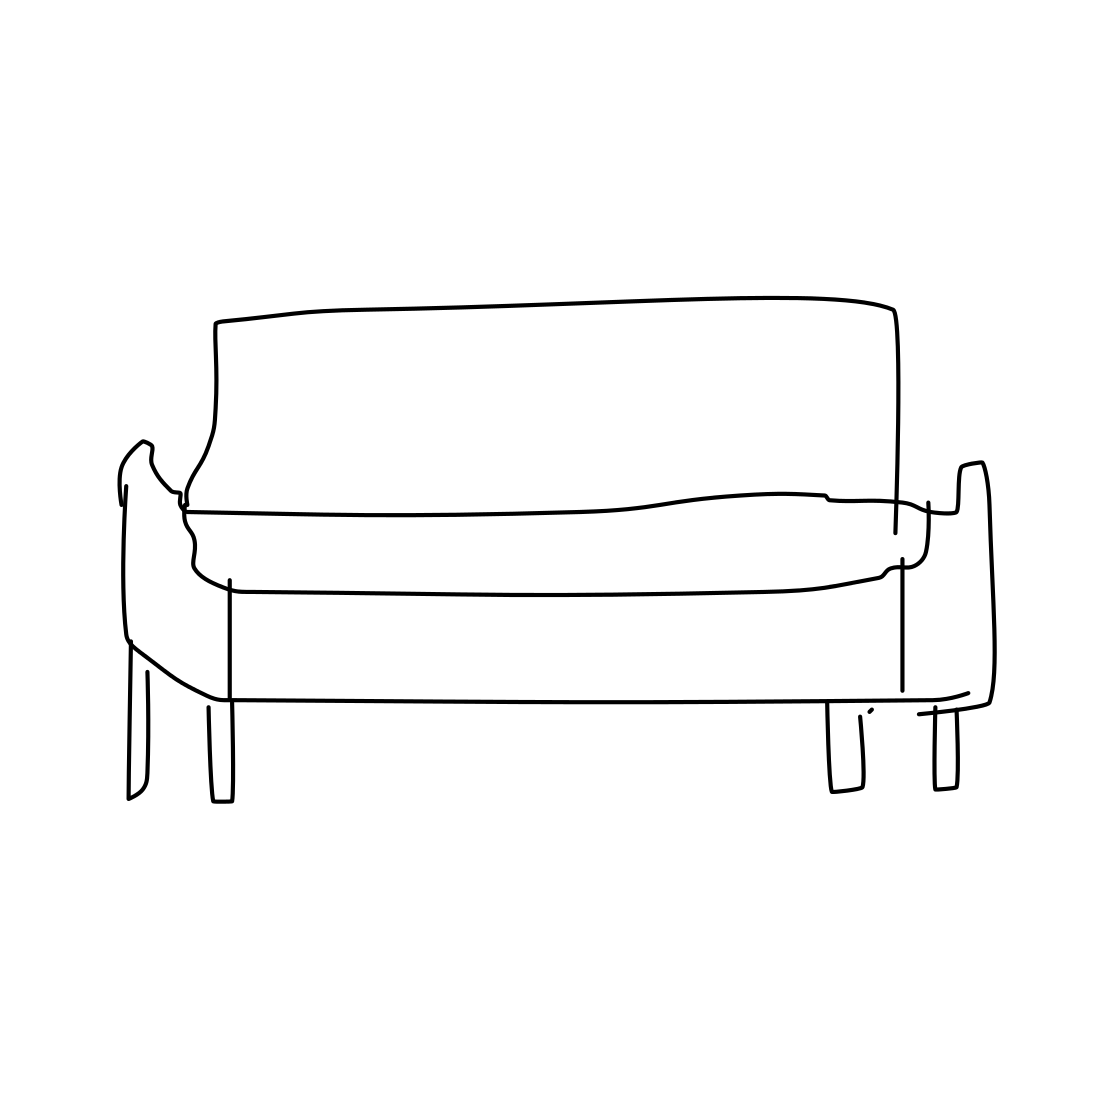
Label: couch